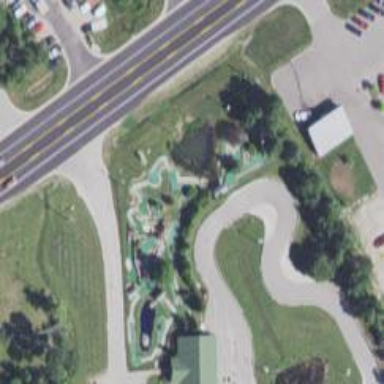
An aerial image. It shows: Miniature golf course.